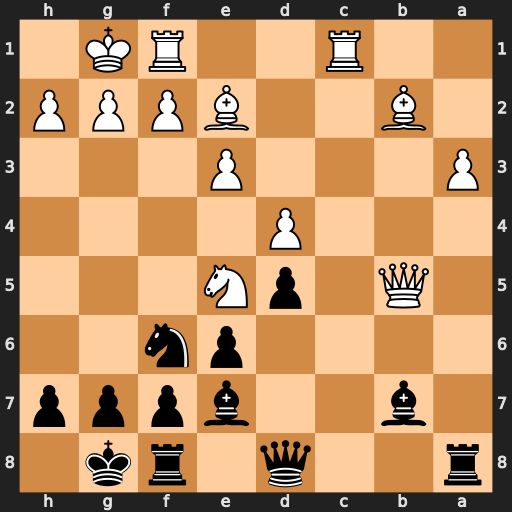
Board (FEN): r2q1rk1/1b2bppp/4pn2/1Q1pN3/3P4/P3P3/1B2BPPP/2R2RK1
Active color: b
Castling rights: -
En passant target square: -
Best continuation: Ba6 Qb3 Bxe2